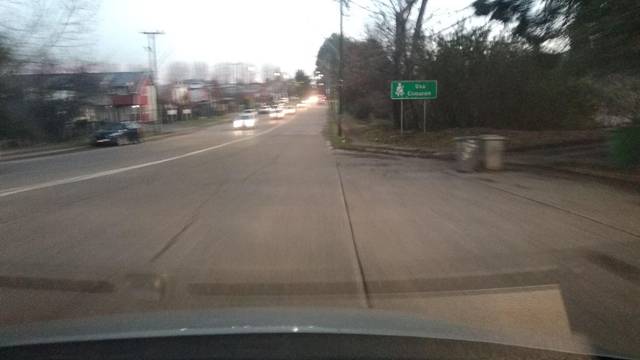
Region: Chile
Coordinates: -39.812, -73.259